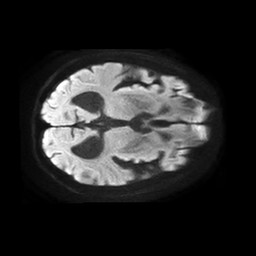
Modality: TRACE
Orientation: axial
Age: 85
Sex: female
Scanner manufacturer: philips
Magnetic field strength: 1.5 T
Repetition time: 4.6 s
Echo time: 0.08515 s